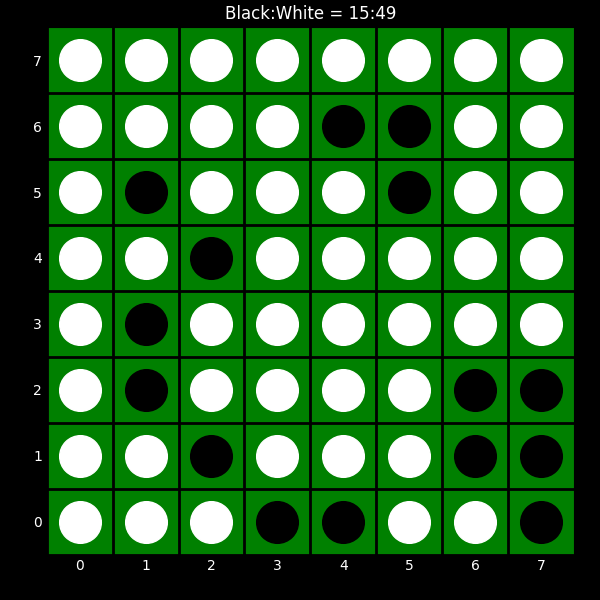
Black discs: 15
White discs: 49